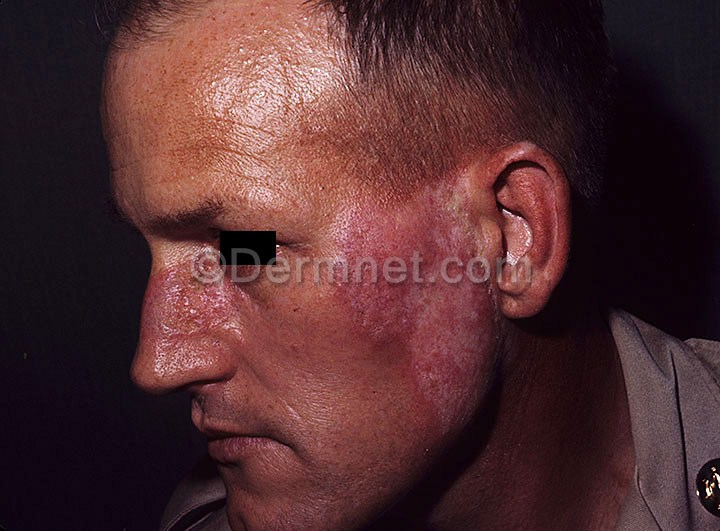
Disease: Lupus and other Connective Tissue diseases